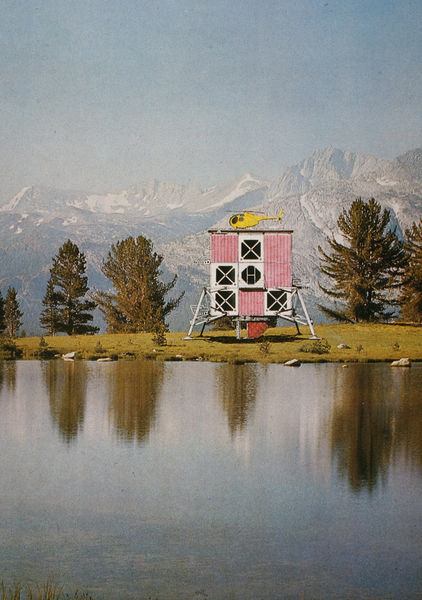
Titel: Projekt 015, Collage
Künstler: Future Systems
Schlagwörter: himmel, bäume, gelb, see, ufer, weiss, haus, wiese, architektur, rosa, gebirge, foto, spieglung